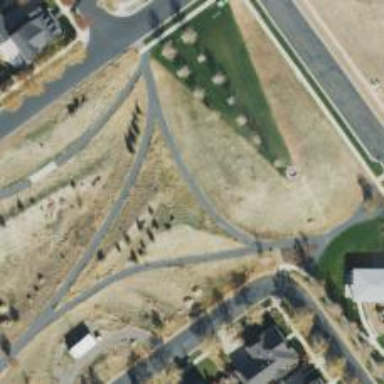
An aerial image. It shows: Asphalt path with excellent trail visibility.